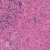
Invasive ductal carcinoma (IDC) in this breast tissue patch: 0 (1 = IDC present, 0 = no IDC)